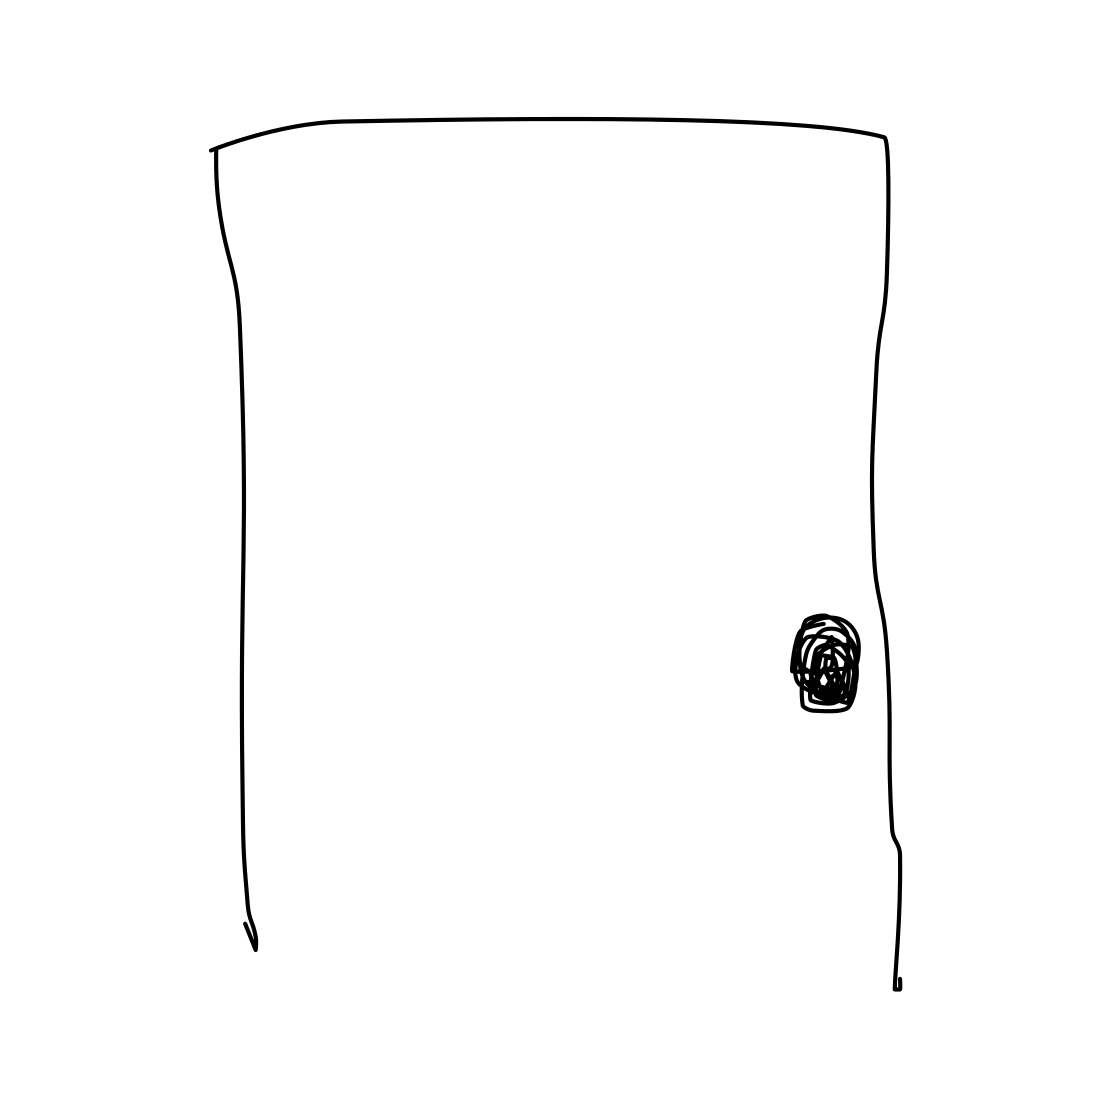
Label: door